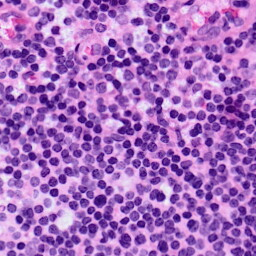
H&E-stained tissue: LymphNode